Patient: sex M, age 37
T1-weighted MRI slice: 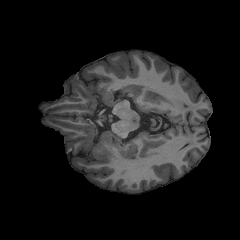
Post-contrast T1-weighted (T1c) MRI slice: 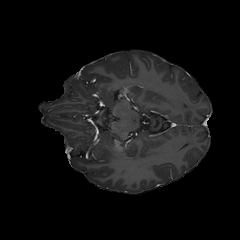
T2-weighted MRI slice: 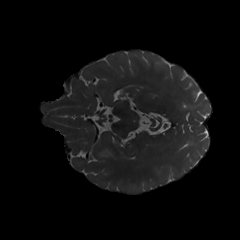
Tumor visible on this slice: yes
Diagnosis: Astrocytoma, IDH-mutant
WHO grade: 4